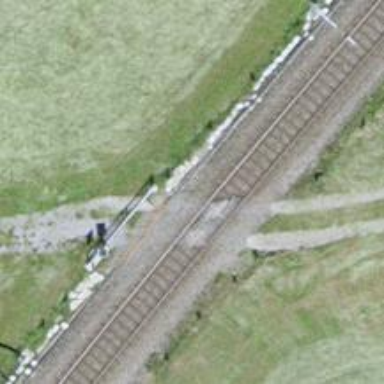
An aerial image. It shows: Level crossing along the railway.